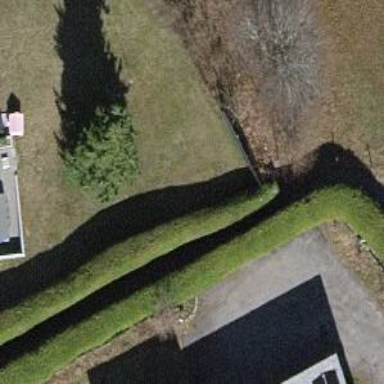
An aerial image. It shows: Hedge barrier.